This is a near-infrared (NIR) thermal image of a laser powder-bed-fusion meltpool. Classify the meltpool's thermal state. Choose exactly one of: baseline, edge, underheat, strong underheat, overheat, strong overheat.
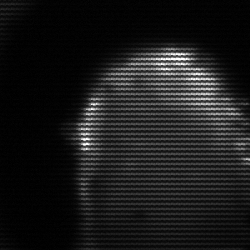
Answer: baseline